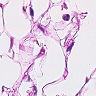
Metastatic tissue present: no